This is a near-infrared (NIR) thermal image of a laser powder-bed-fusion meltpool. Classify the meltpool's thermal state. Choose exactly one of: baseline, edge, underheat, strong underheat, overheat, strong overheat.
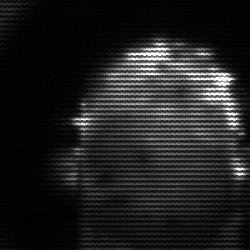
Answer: baseline